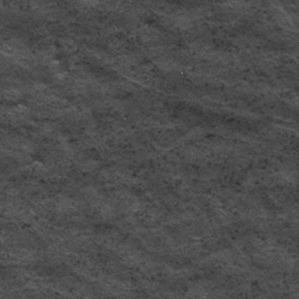
Label: frost